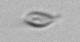
Label: Cryptophyta